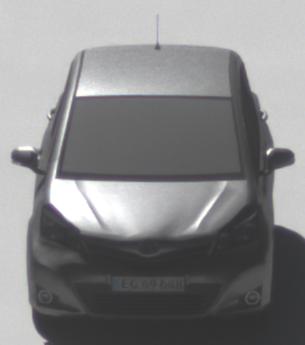
Make: Toyota
Model: Yaris 1.0
Detailed model: Yaris (XP9)
Model produced from: 2009/01
Model produced until: 2010/10
Doors: 3
Color: gray
Road condition: dry road
Daytime: morning or afternoon
Contrast: high contrast